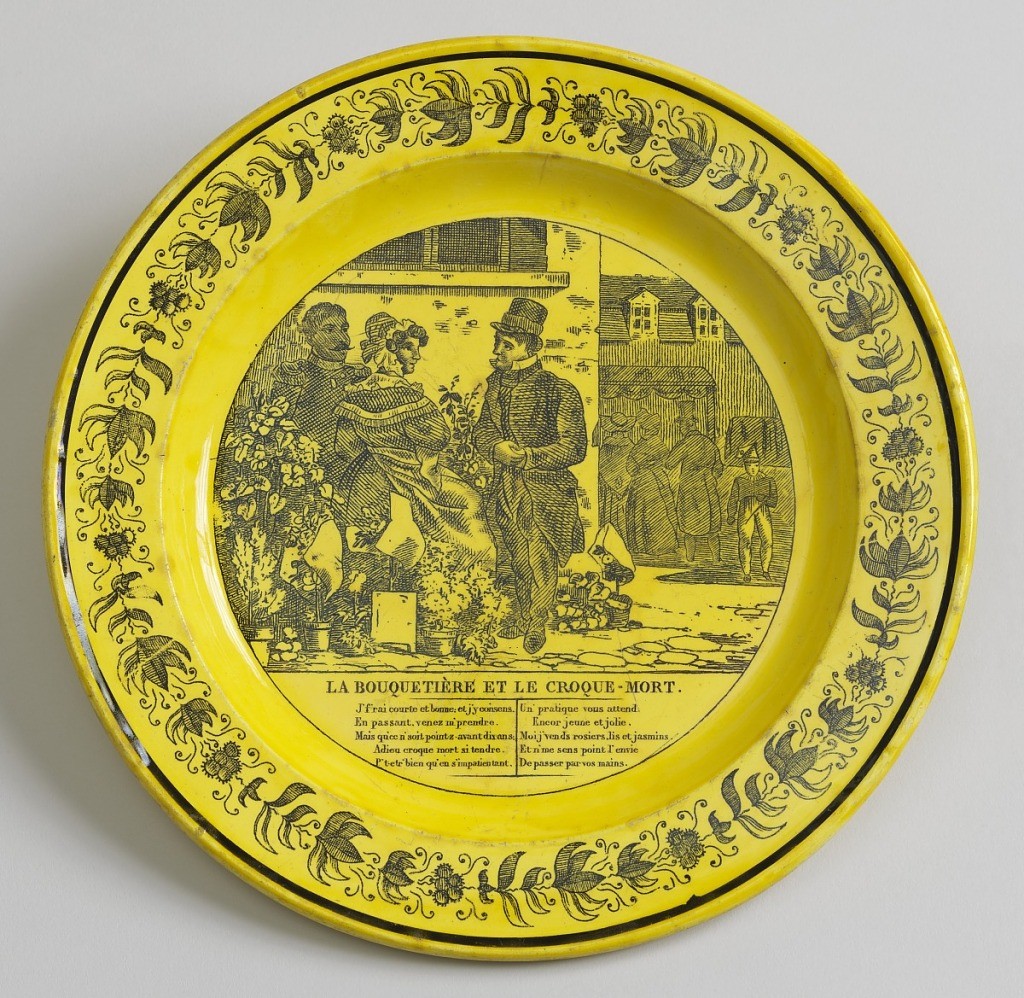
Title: Plate
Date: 18th–mid-19th century
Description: en suite with C